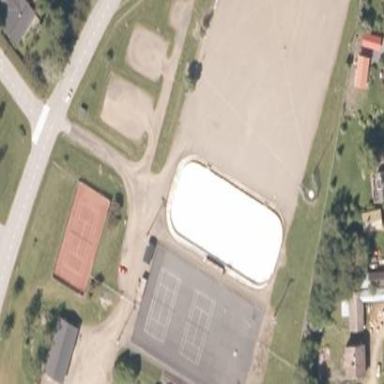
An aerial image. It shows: Ice rink used for both ice hockey and ice skating as leisure land sport.